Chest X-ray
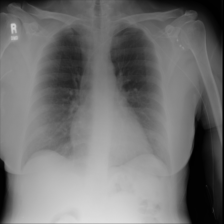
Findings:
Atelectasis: negative
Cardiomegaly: negative
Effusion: negative
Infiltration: negative
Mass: negative
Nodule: negative
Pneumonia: negative
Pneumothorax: negative
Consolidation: negative
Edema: negative
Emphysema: negative
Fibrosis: negative
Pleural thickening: negative
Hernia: negative